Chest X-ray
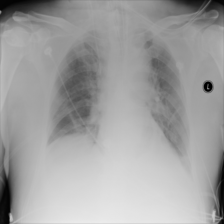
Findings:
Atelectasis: negative
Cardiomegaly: negative
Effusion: negative
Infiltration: negative
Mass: negative
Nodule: negative
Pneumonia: negative
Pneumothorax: negative
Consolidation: negative
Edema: negative
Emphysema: negative
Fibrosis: negative
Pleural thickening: negative
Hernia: negative